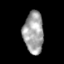
Tissue: skin
Cell type: Epithelial cells
Senescence score: 0.2853
Nuclear area (px): 821
Mean DAPI intensity: 162.051